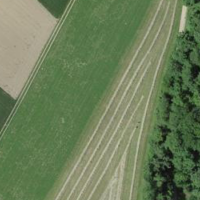
EUNIS habitat code: 52
Species observed at this site:
Prunus padus
Plantago major
Medicago sativa
Bistorta officinalis